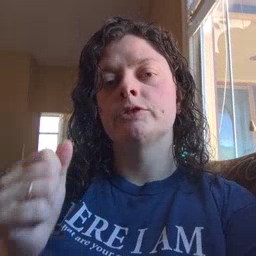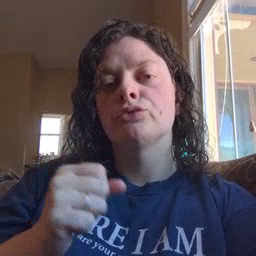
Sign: refrigerator